Field crop: maize
Growth stage: 2
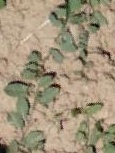
Species: convolvulus